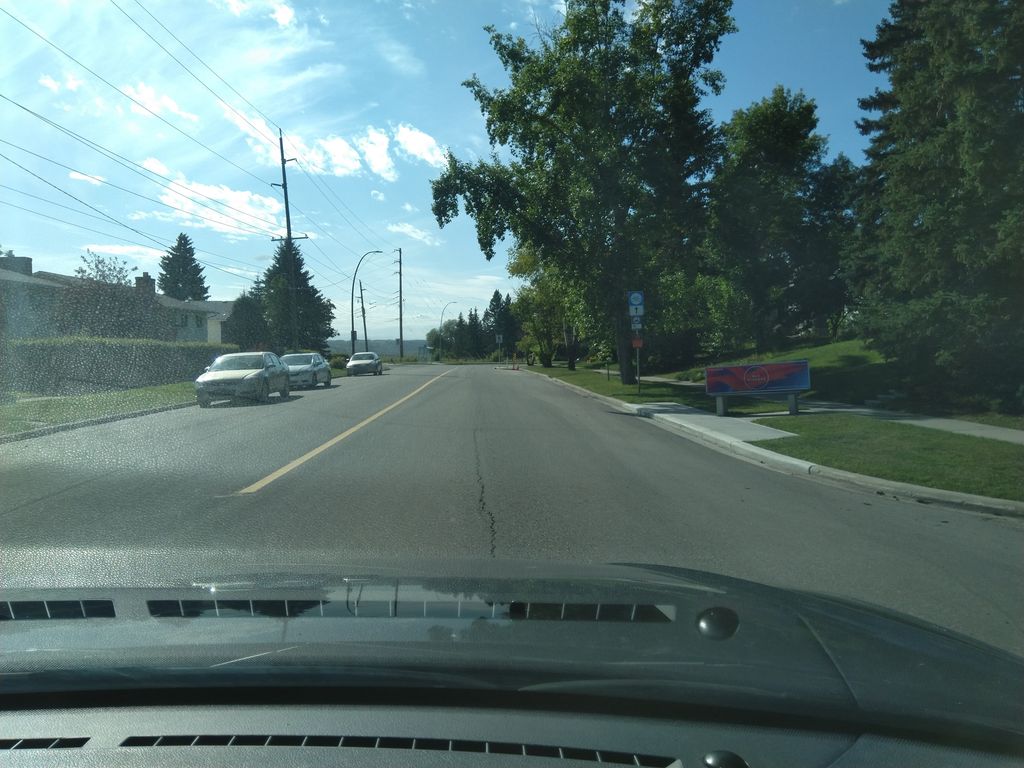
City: calgary